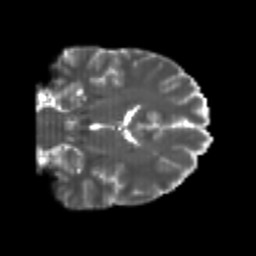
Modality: T2w
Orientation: coronal
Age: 25
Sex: male
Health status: healthy
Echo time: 0.074 s